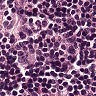
Metastatic tissue present: no